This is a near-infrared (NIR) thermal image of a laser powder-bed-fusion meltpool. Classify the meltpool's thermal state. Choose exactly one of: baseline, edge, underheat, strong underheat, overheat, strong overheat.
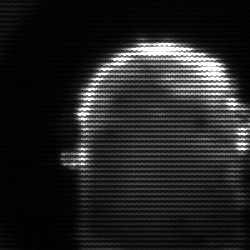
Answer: baseline